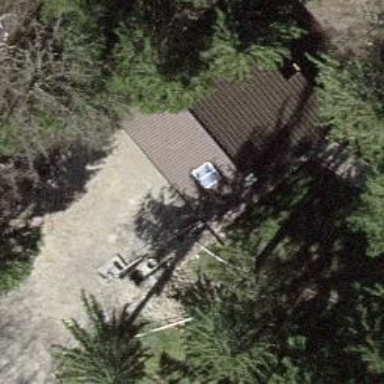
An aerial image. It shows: Shelter.